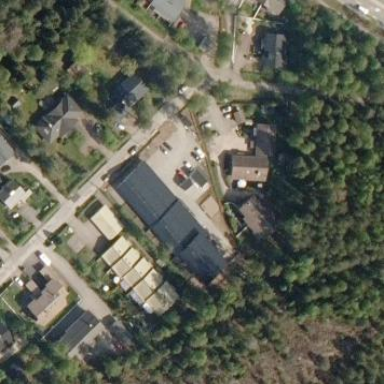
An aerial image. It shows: Residential building.